Question: Okay, this sounds stupid but this is driving me nuts.
I have been working with glassfish for the past few days and I decided to include jQuery and some css files to the glassfish project. Which is easy: I just copied jQuery-1.7.2.min.js and other css files to the project folder and linked them in .jsp, .html or .xhtml.
But that is not working.
I have tried to include by relative path and absolute path and .jsp, .html or .xhtml refuse to recognize that jquery file or css files.
Am I supposed to add js and css files in a special way in glassfish?
My pages are under /WebContent and js folder is under /WebContent/WEB-INF.

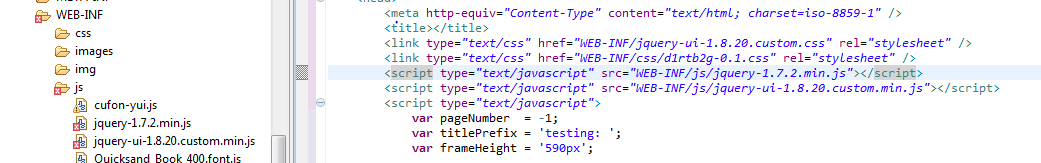
Answer: You need to make sure the folders end up in the deployed webapp folder. This will depend on your build system. In a maven layout, that means you'll put them in src/main/webapp and they'll get copied their when you deploy.